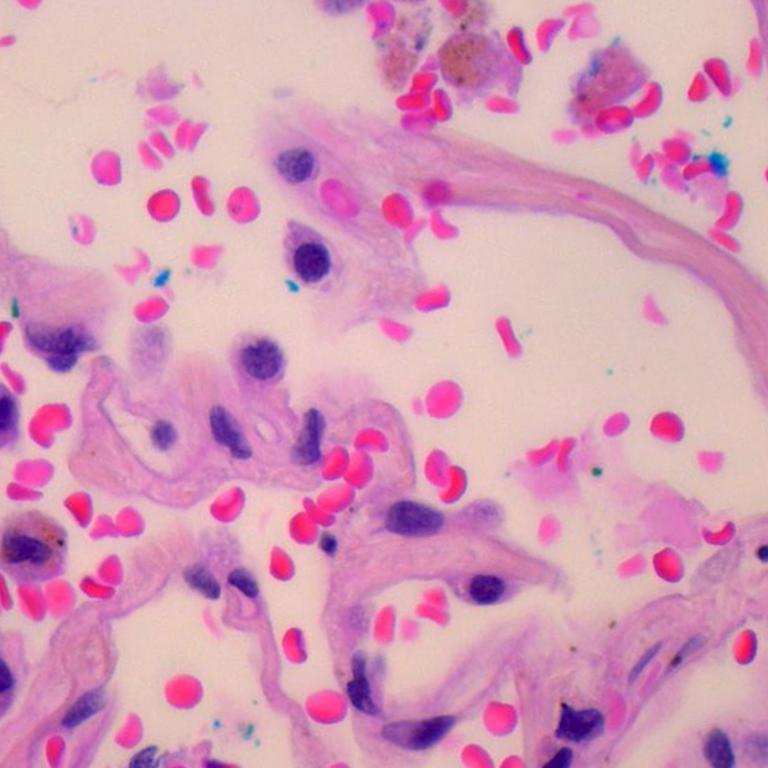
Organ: lung
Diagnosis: benign